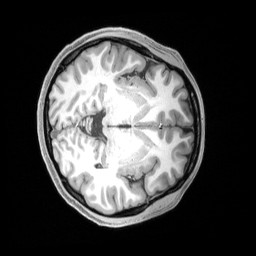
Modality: T1w
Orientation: axial
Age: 22
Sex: female
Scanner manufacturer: siemens
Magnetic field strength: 3 T
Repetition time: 2.4 s
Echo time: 0.00219 s